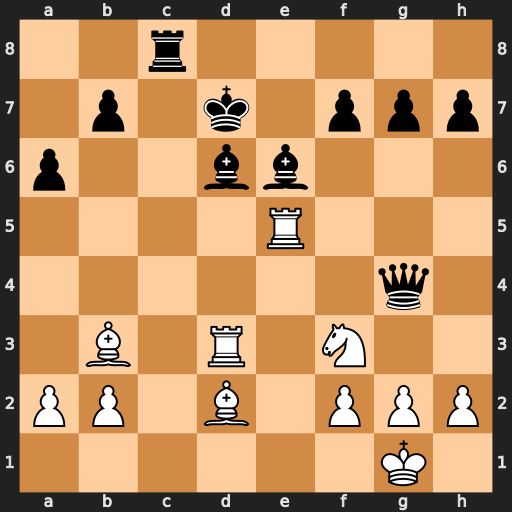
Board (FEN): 2r5/1p1k1ppp/p2bb3/4R3/6q1/1B1R1N2/PP1B1PPP/6K1
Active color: w
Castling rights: -
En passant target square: -
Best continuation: Rxe6 Qxe6 Bxe6+